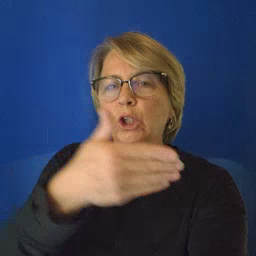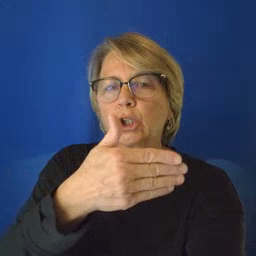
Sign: fish